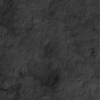
Label: not_dusty